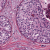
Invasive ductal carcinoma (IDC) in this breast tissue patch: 0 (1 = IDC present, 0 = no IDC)